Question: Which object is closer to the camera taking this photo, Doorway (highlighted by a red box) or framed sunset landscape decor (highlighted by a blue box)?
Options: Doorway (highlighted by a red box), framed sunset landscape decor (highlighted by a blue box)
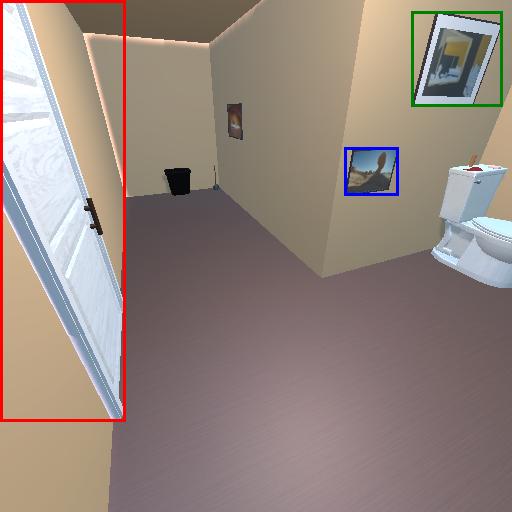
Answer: Doorway (highlighted by a red box)